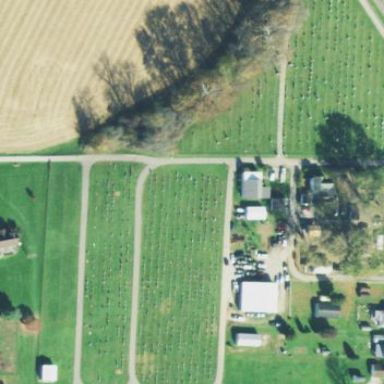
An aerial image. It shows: Grave yard.